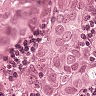
Metastatic tissue present: yes